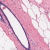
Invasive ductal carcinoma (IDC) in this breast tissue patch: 0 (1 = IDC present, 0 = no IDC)